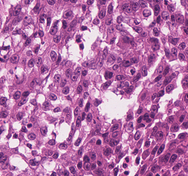
Tumor epithelial tissue: yes
Tumor-associated stroma tissue: no
Normal tissue: no